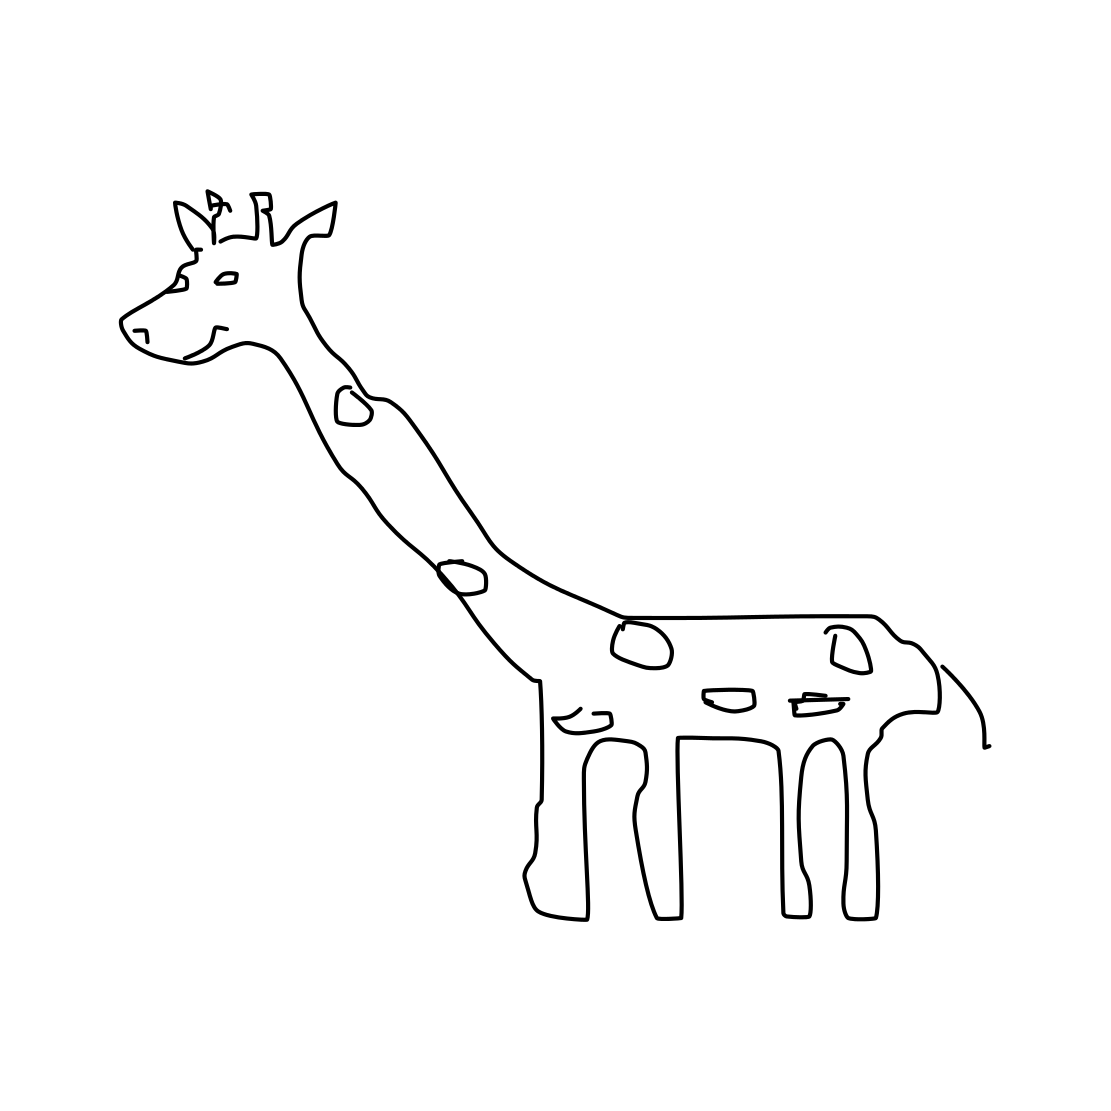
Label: giraffe